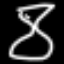
Label: hourglass